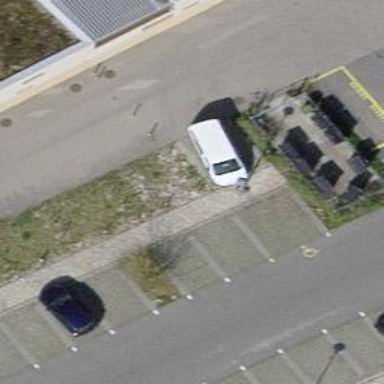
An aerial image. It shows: Bollard.